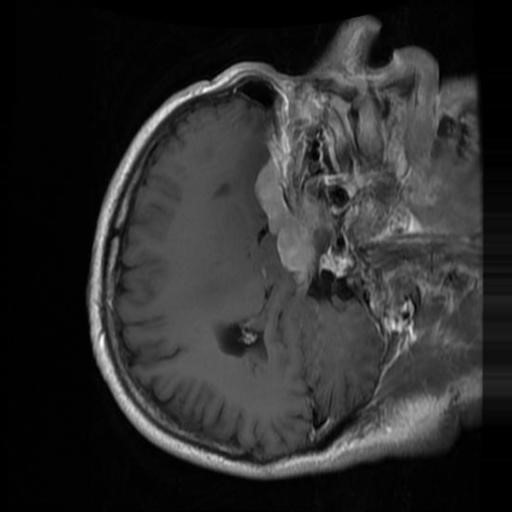
Label: brain_menin